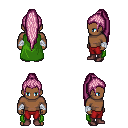
a pixel art fantasy rpg character, male body template, human, dark skin, green cape, red pants, pink extra-long topknot hairstyle, white cloth bandages, maroon shoes, four views (front, back, left, right), 2x2 character sprite sheet, small pixel art, hard edges, no anti-aliasing